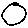
Label: circle